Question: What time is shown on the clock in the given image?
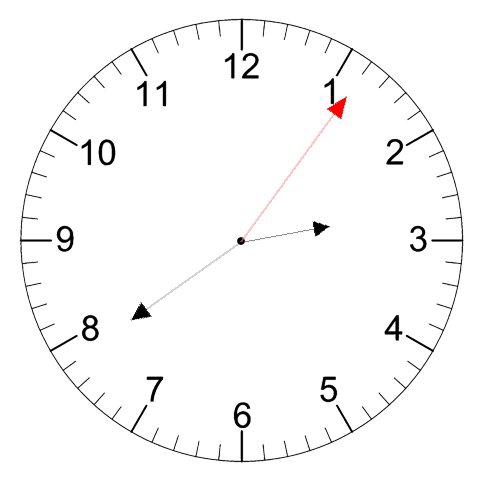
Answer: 02:39:06